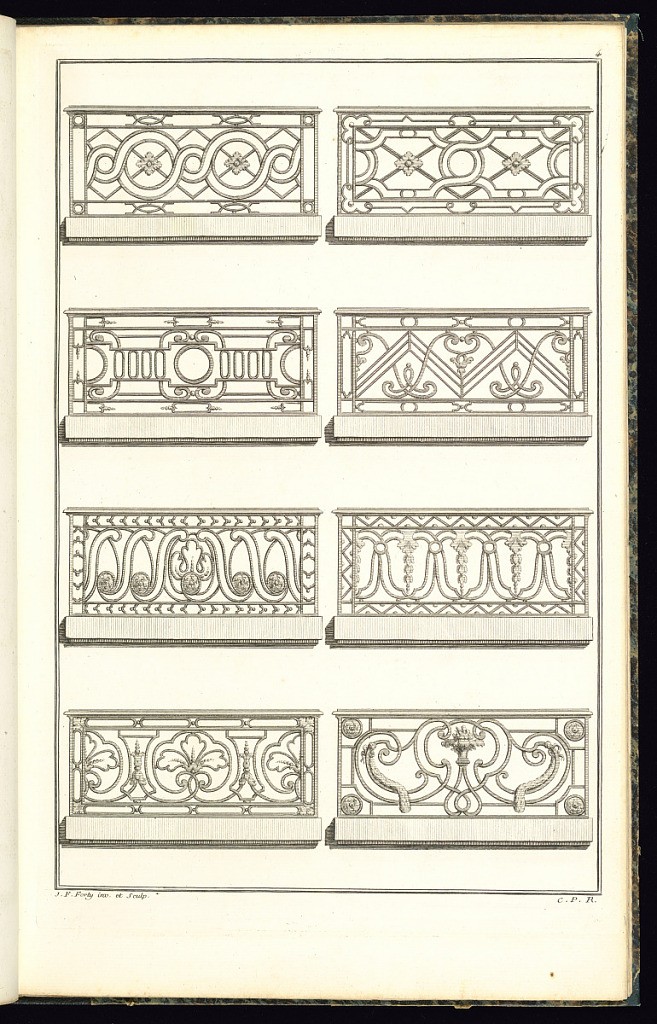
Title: Window Balustrade Designs
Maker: Jean François Forty, active 1775 – 1790
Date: late 18th century
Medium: Etching and engraving on laid paper
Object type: Print
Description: Eight designs for ornamental ironwork window balustrades featuring neoclassical motifs, repeating patterns, c-scrolls, fleurons, festoons of leaves, rosettes, interlaced motifs, diamonds, and roundels. The plate is numbered and signed.